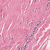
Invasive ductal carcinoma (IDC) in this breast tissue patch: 0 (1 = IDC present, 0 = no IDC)